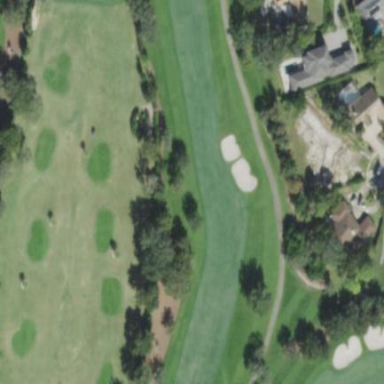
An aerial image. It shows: Grassy area designated as golf fairway.